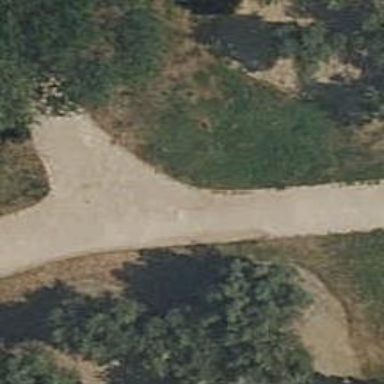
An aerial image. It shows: Footway with surface of fine gravel.